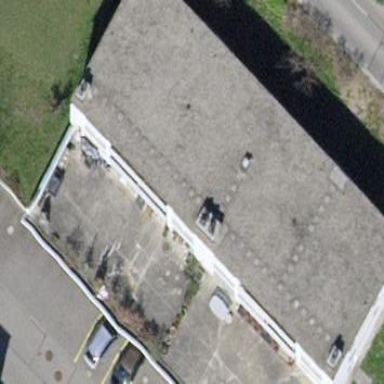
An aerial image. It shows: Building.